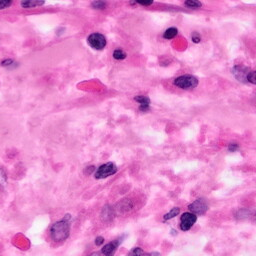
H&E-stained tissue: Pancreatic